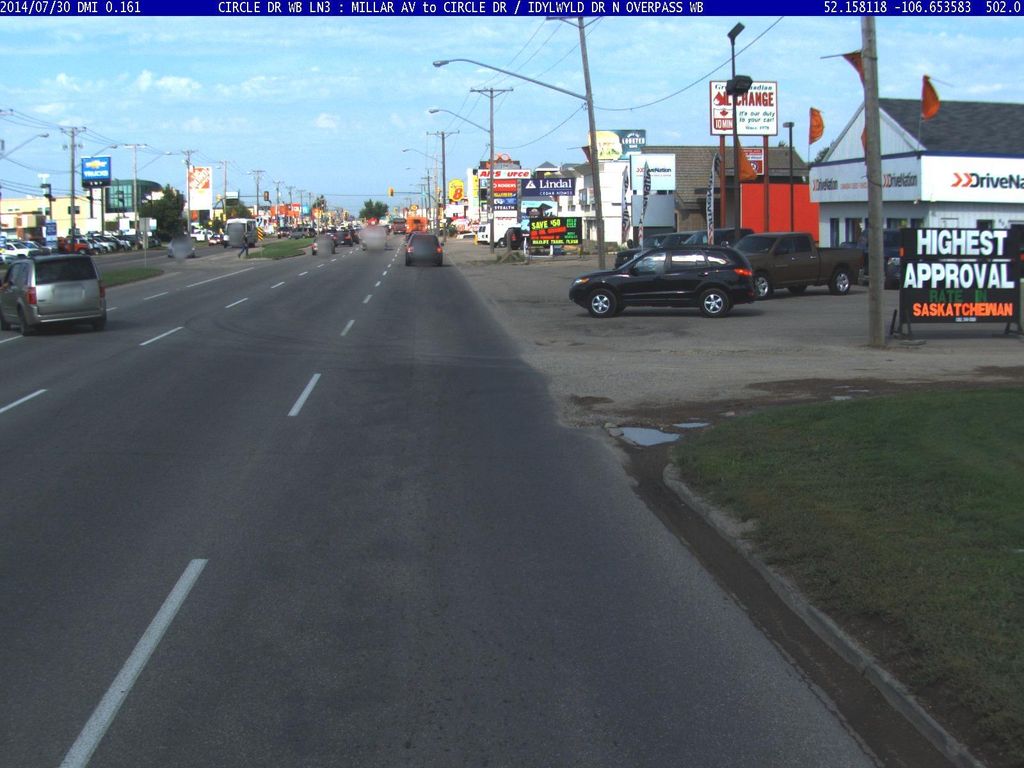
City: saskatoon